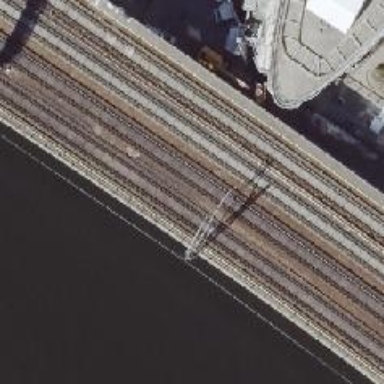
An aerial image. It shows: Viaduct bridge carrying electrified rail line with contact line. The rail line is ballastless.